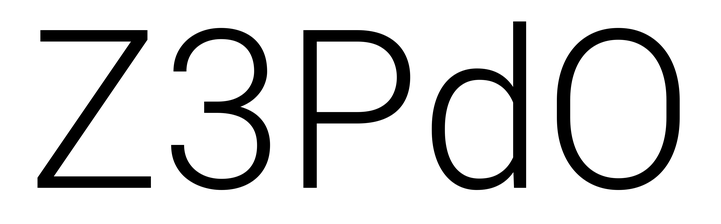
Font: Roboto_Light